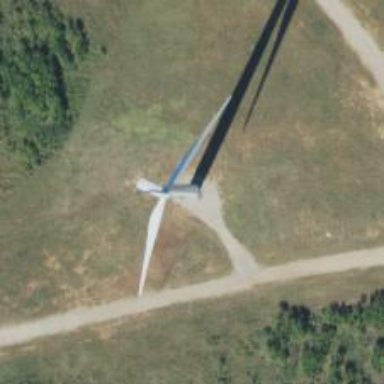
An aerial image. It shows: Wind generator using wind turbines of horizontal axis.